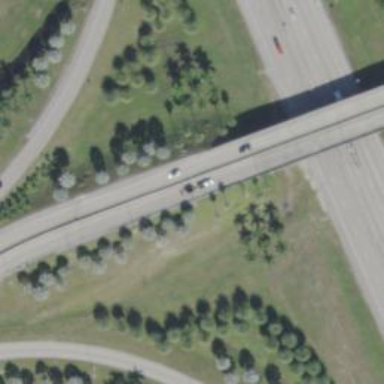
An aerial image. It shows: Motorway link bridge.